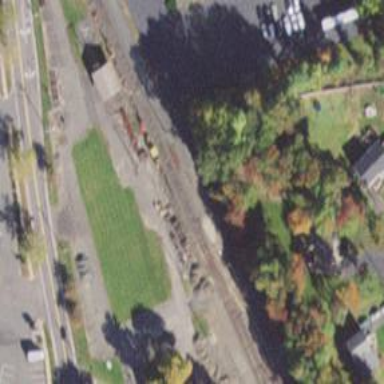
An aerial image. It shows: Disused railway siding.